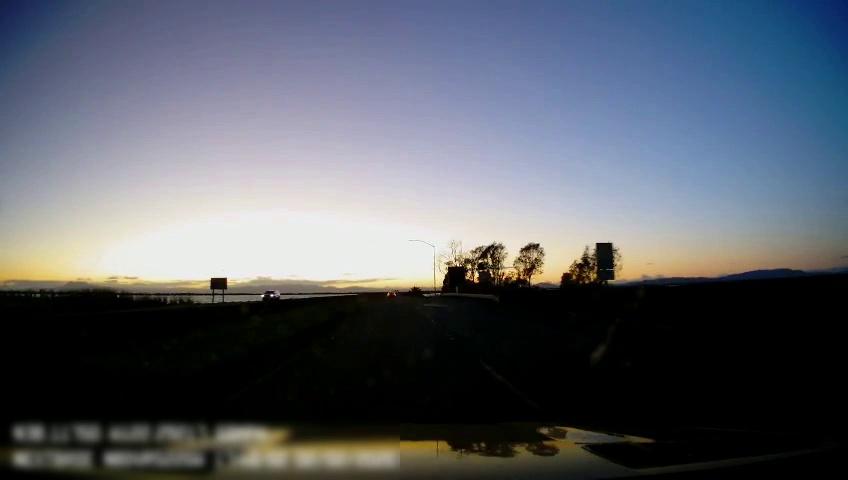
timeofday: Dusk/Dawn/Twilight
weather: Sunny
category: Drivable Space
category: Vehicles | SUV
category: Vehicles | Car
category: Lanes | Current Lane
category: Lanes | Current Lane
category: Lanes | Current Lane